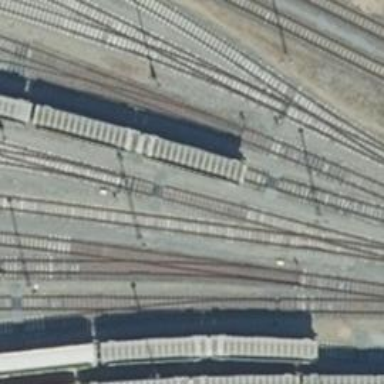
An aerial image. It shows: Railway switch.